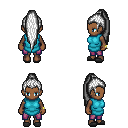
a pixel art fantasy rpg character, female body template, human, dark skin, teal tunic, magenta pants, white extra-long topknot hairstyle, bracelets, gray slippers, four views (front, back, left, right), 2x2 character sprite sheet, small pixel art, hard edges, no anti-aliasing